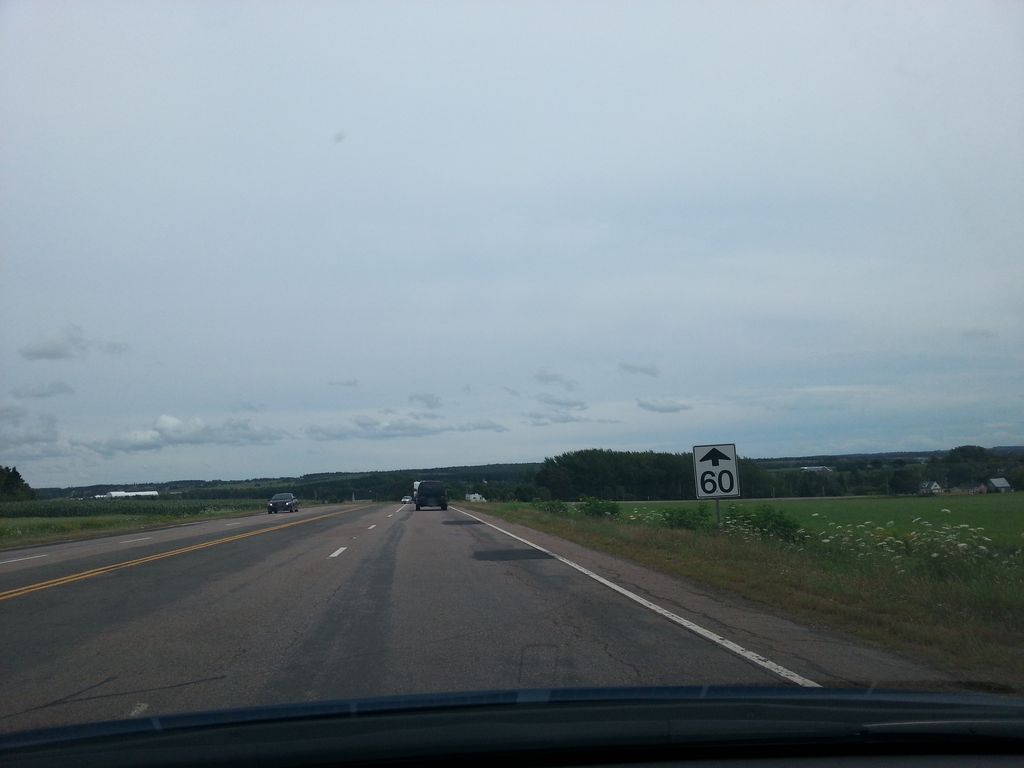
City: charlottetown